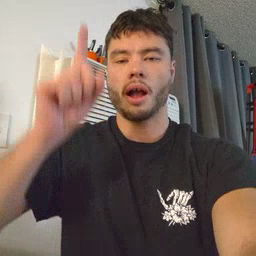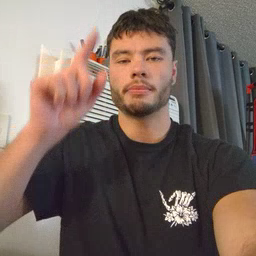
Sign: up